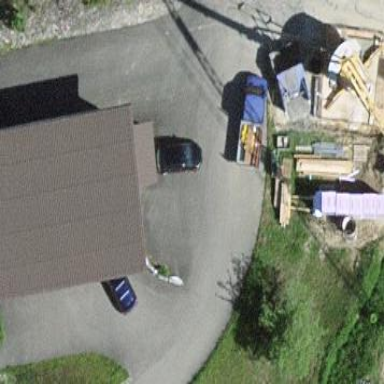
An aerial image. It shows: Garage building.